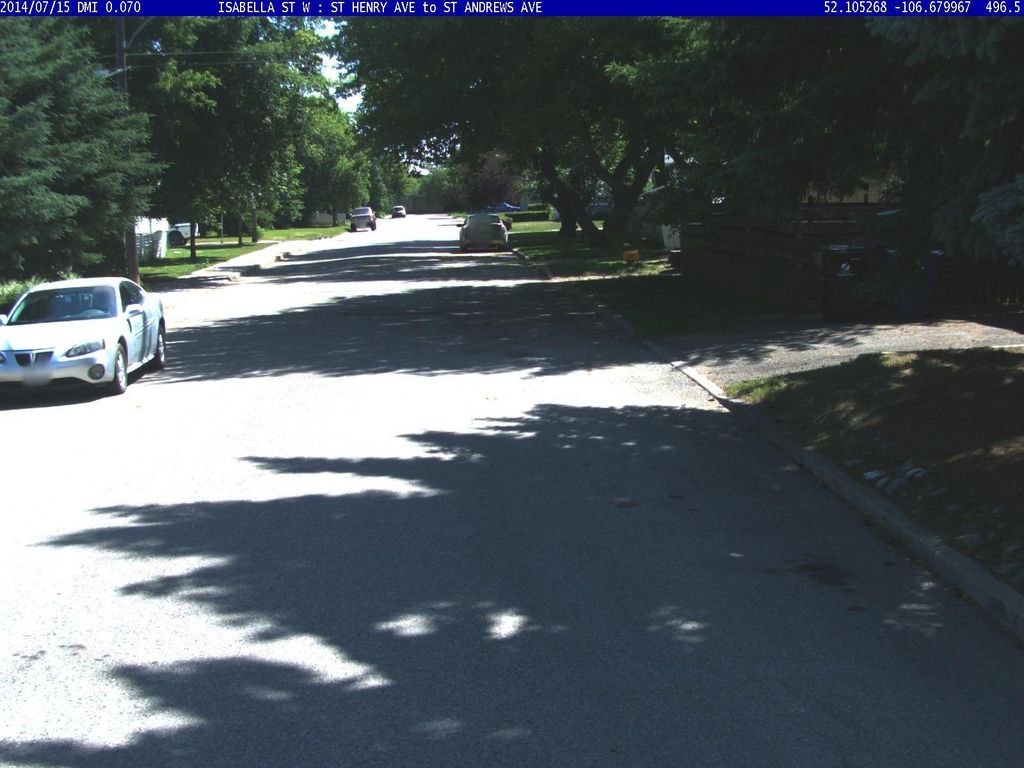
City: saskatoon